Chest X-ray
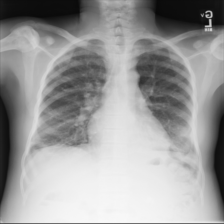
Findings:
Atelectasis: negative
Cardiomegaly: negative
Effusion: negative
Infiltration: positive
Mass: negative
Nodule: negative
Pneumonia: negative
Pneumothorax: negative
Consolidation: negative
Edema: negative
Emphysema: negative
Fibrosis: negative
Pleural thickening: negative
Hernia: negative